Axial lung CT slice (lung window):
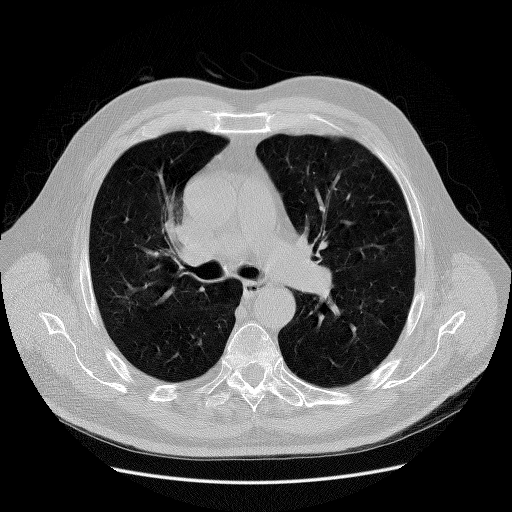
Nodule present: no